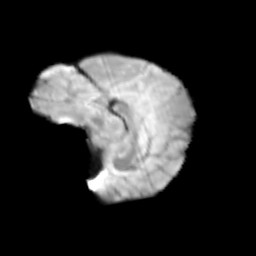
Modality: T2w
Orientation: sagittal
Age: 10
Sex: female
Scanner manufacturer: siemens
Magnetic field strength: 3 T
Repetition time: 3.8 s
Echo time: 0.07 s